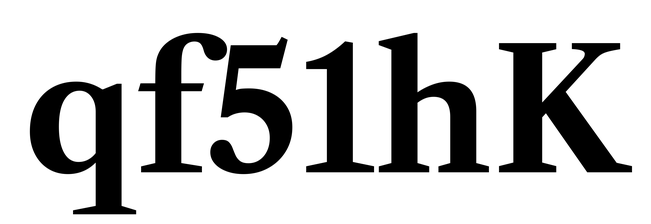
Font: LibreCaslonText_Bold